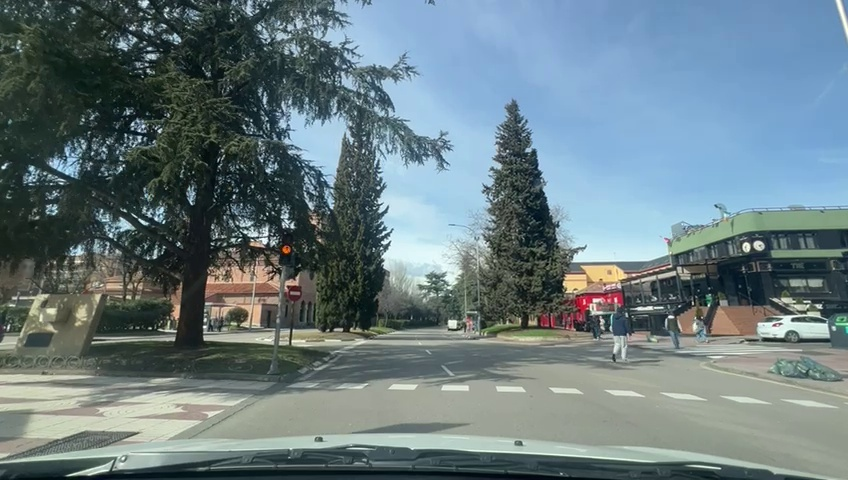
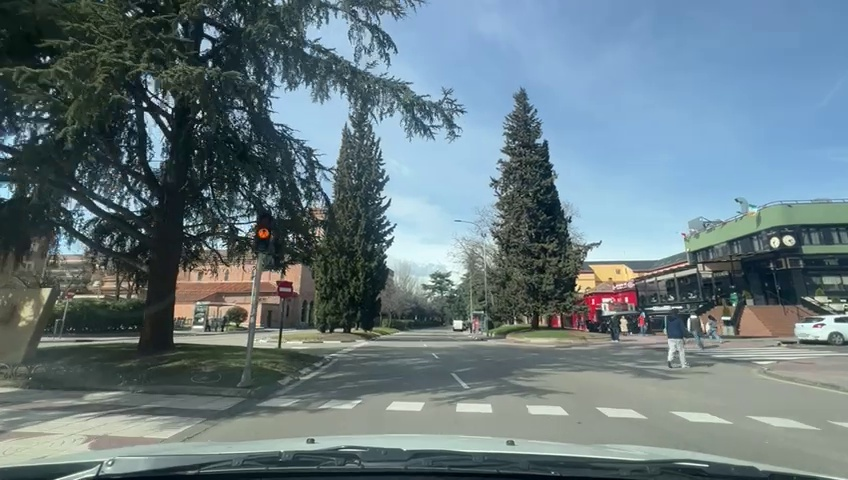
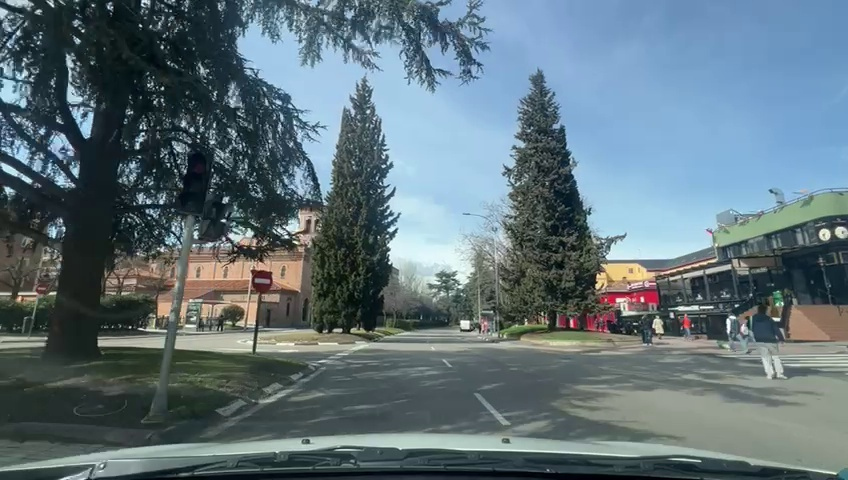
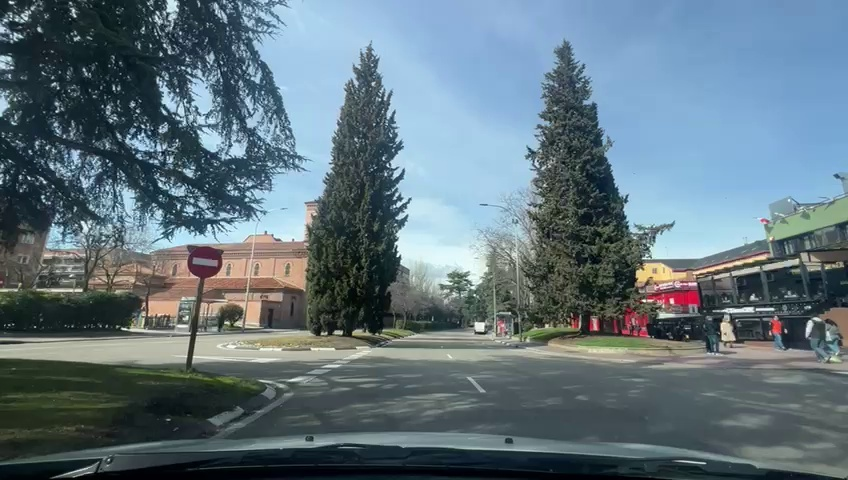
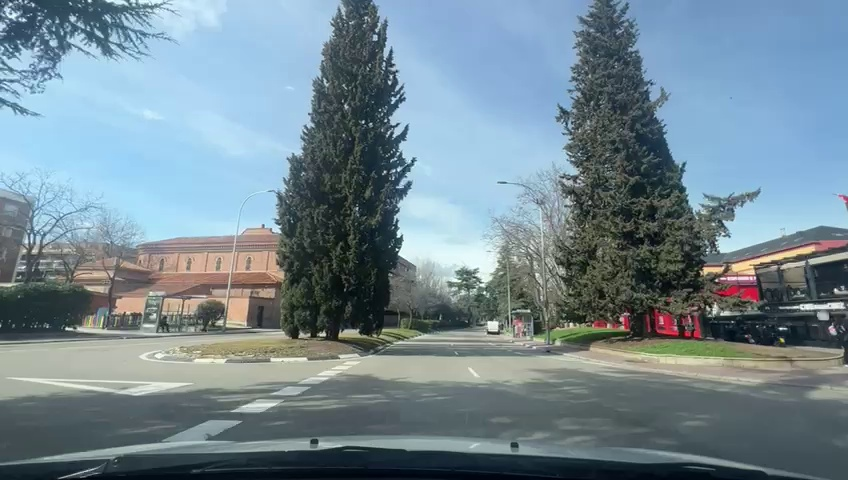
Situation: empty
Question: What is the color of the traffic light regulating the ego lane?
Answer: Green
Reasoning: Traffic light is actually in yellow

Situation: empty
Question: Is the ego vehicle positioned in a dedicated right-turn lane before the traffic light?
Answer: No
Reasoning: Ego vehicle is in a lane dedicated to continue straight forward

Situation: empty
Question: Is the ego vehicle positioned in a dedicated left-turn lane before the traffic light?
Answer: No
Reasoning: Ego vehicle is in a lane dedicated to continue straight forward

Situation: empty
Question: Are multiple traffic lights regulating the ego direction of travel displaying different colors simultaneously?
Answer: No
Reasoning: There is only one yellow traffic light regulating in ego vehicle's direction